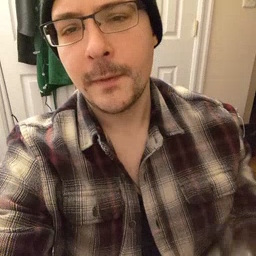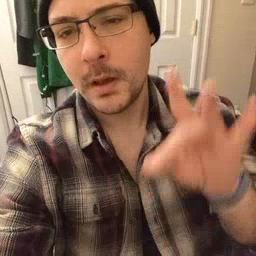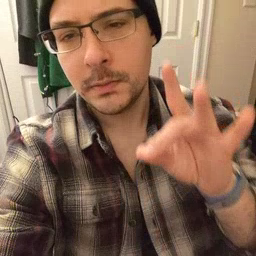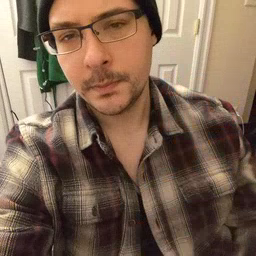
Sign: find